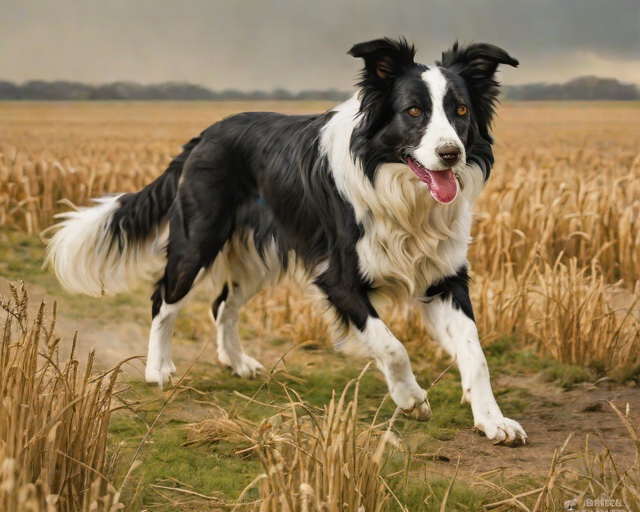
Category: Pets